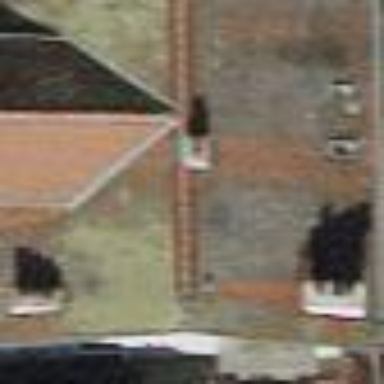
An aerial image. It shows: Gabled roof on building that houses apartments.